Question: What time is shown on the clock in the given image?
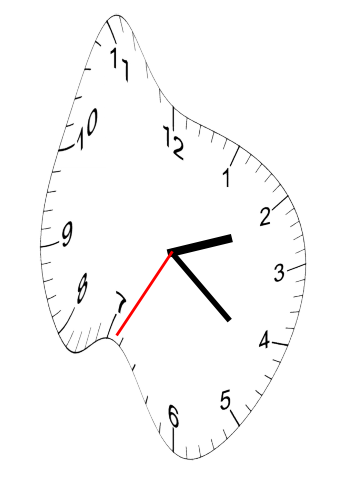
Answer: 02:21:35